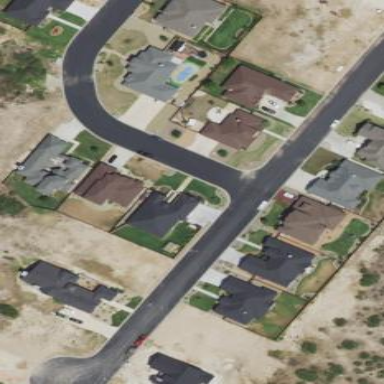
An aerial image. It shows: This residential area consists of single-family homes.